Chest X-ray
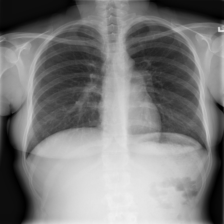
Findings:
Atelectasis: negative
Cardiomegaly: negative
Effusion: negative
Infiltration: negative
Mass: negative
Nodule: negative
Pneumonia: negative
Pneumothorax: negative
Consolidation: negative
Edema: negative
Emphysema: negative
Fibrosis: negative
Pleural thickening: negative
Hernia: negative